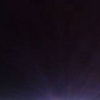
Label: space